Question:
I have 2 div's, with red color shown on the picture.
When loaded Div1 is shown and Div2 is hidden.
Div1 has 4 divs in it with 4 onclick events which call ajax and hide div1 and show the second one with the loaded data.
When clicking the browser back button it takes me one page back and i want the page to get back to the default position with the div1 visible and div2 hidden.
How can i do it?
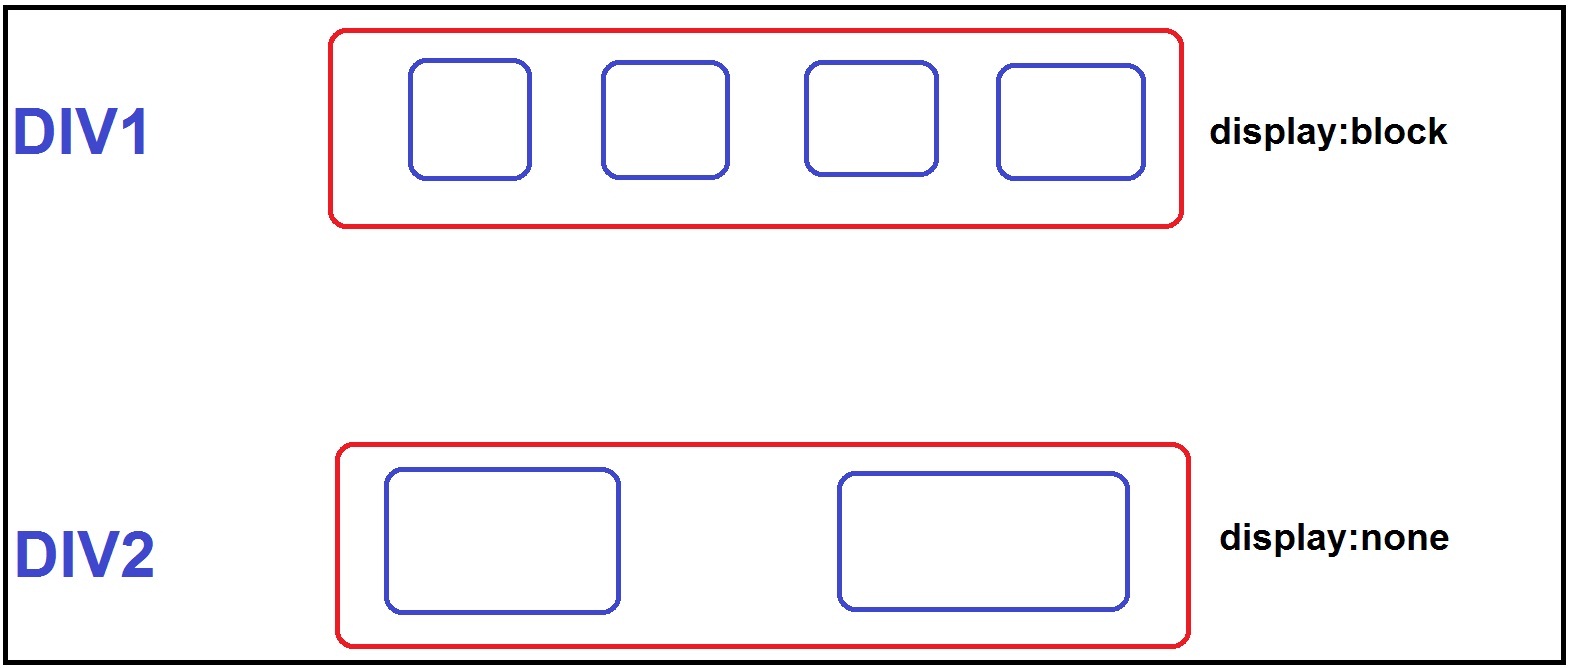
Answer: Use the history push state in html5 - <URL>
There is also a js script somewhere to default to hashbangs in browsers that don't support the push state.